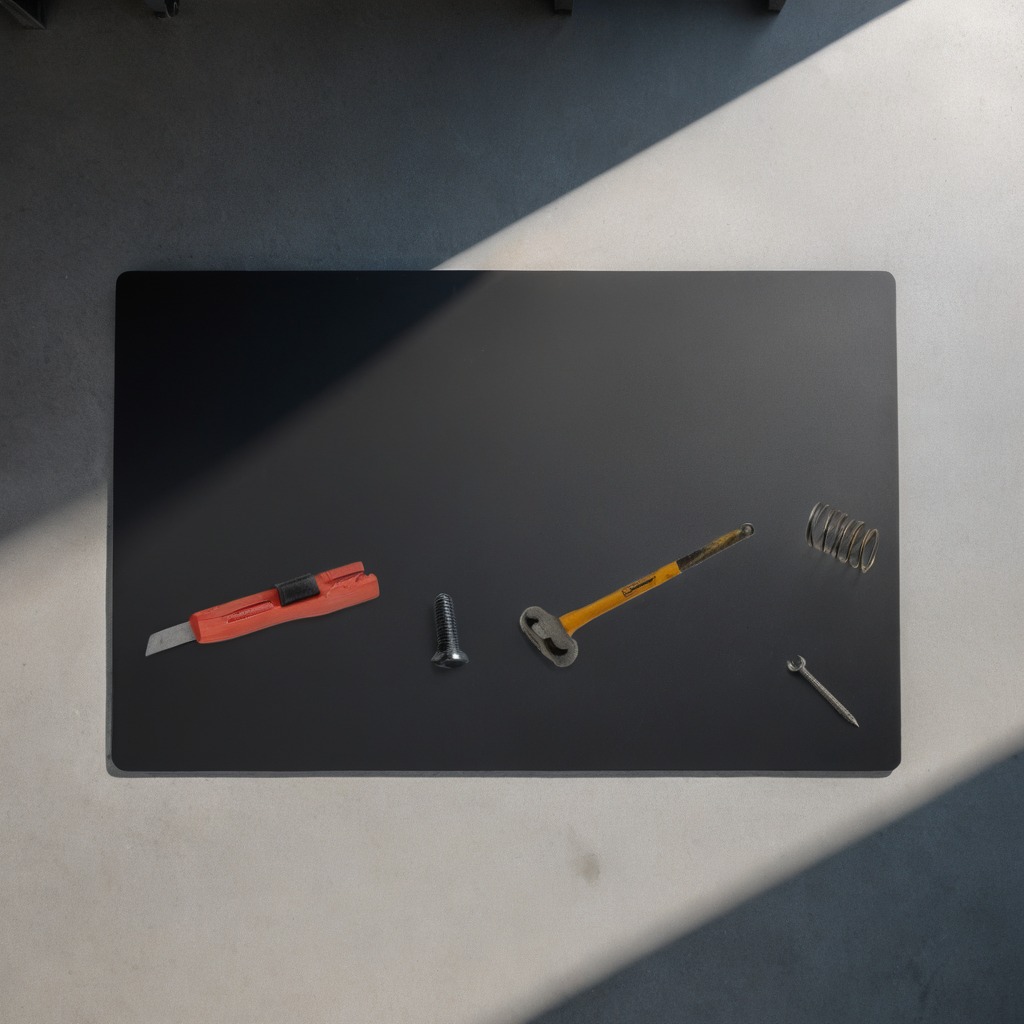
A utility knife, a metal machine screw, an iron nail, a hammer, and a coiled metal spring are lying on the clean granite tabletop inside a workshop under bright overhead lighting crisp shadows high clarity worn but beneath the mat.